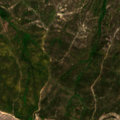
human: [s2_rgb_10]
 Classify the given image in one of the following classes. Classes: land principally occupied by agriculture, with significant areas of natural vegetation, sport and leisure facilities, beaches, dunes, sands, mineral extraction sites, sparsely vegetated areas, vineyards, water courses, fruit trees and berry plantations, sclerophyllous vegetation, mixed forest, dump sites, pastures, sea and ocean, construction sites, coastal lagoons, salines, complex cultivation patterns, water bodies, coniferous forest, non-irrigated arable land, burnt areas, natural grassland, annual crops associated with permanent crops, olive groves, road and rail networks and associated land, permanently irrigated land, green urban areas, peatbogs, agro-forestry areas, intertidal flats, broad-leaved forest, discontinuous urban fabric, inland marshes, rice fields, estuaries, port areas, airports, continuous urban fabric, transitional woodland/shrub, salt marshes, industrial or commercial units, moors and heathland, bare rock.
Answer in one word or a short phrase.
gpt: broad-leaved forest, transitional woodland/shrub